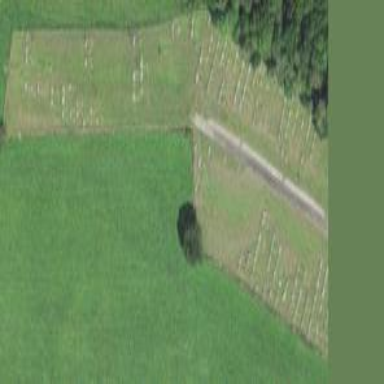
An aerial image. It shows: Cemetery.